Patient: sex M, age 42
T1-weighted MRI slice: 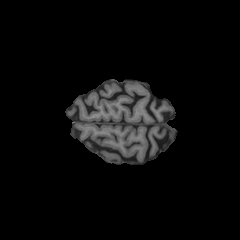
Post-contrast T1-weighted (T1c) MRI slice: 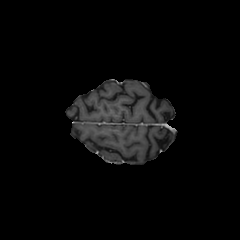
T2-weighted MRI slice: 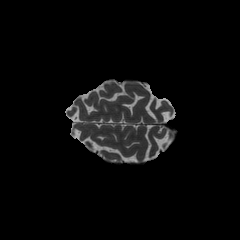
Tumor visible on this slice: no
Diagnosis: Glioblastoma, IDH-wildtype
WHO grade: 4